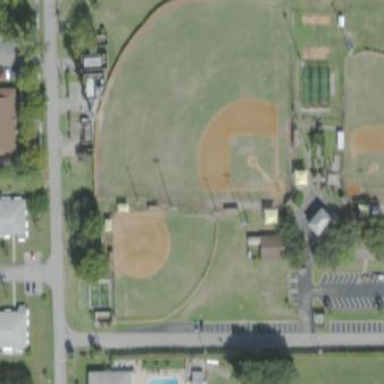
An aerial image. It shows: Baseball pitch for leisure land.